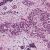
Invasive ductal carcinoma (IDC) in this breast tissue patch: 1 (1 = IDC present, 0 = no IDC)